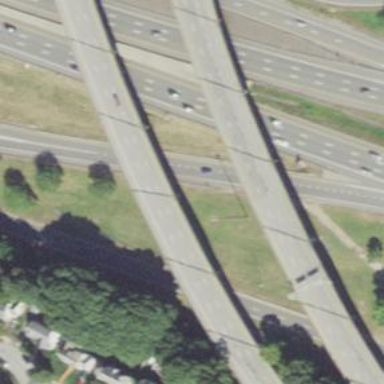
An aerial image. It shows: Man-made bridge.